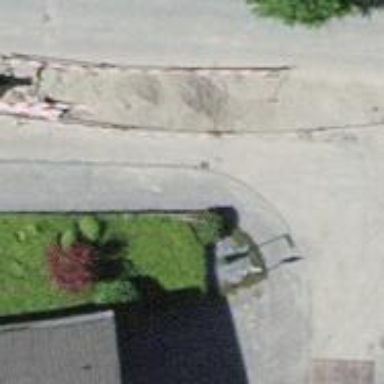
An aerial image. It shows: Kerb serving as barrier.